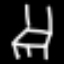
Label: chair